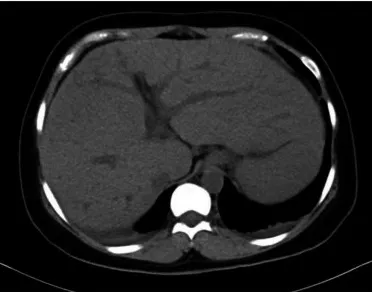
The medical imaging results of the patient. Abdominal contrast-enhanced CT revealed intrahepatic bile ducts dilation.
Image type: radiology (ct)